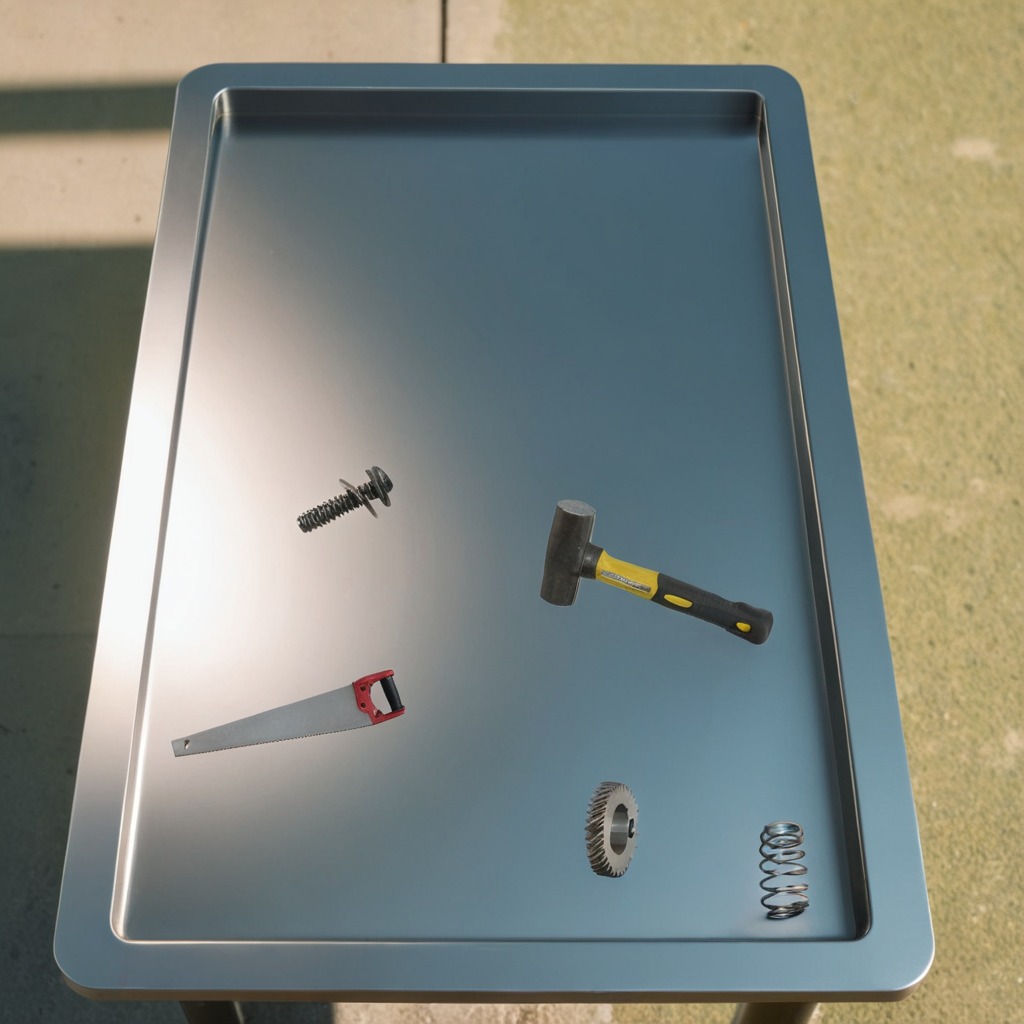
A gear with teeth, hammer, machine screw, coiled metal spring and a handheld metal saw are lying on a textured surface.